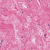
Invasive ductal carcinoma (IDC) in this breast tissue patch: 0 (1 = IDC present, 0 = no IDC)